Question: I have a Swift application that is launching a simple 'NSWindow', like so:
'''
func applicationDidFinishLaunching(notification: NSNotification!) {
let storyboard = NSStoryboard(name: "MainStoryboard", bundle: NSBundle.mainBundle())
windowController = storyboard.instantiateInitialController() as? NSWindowController
windowController?.showWindow(self)
}
'''
This works great, my app launches and the window appears. : The size is always the same.
In the storyboard, I have specified an 'Autosave' name:

Note also the 'Restorable' checkbox is checked.
But regardless, the window appears the same size, every time. This has always "just worked" in the past, so I can't tell if this is a bug, or a piece I'm missing. Does autosaving automatically work with storyboards when instantiating and showing windows manually?
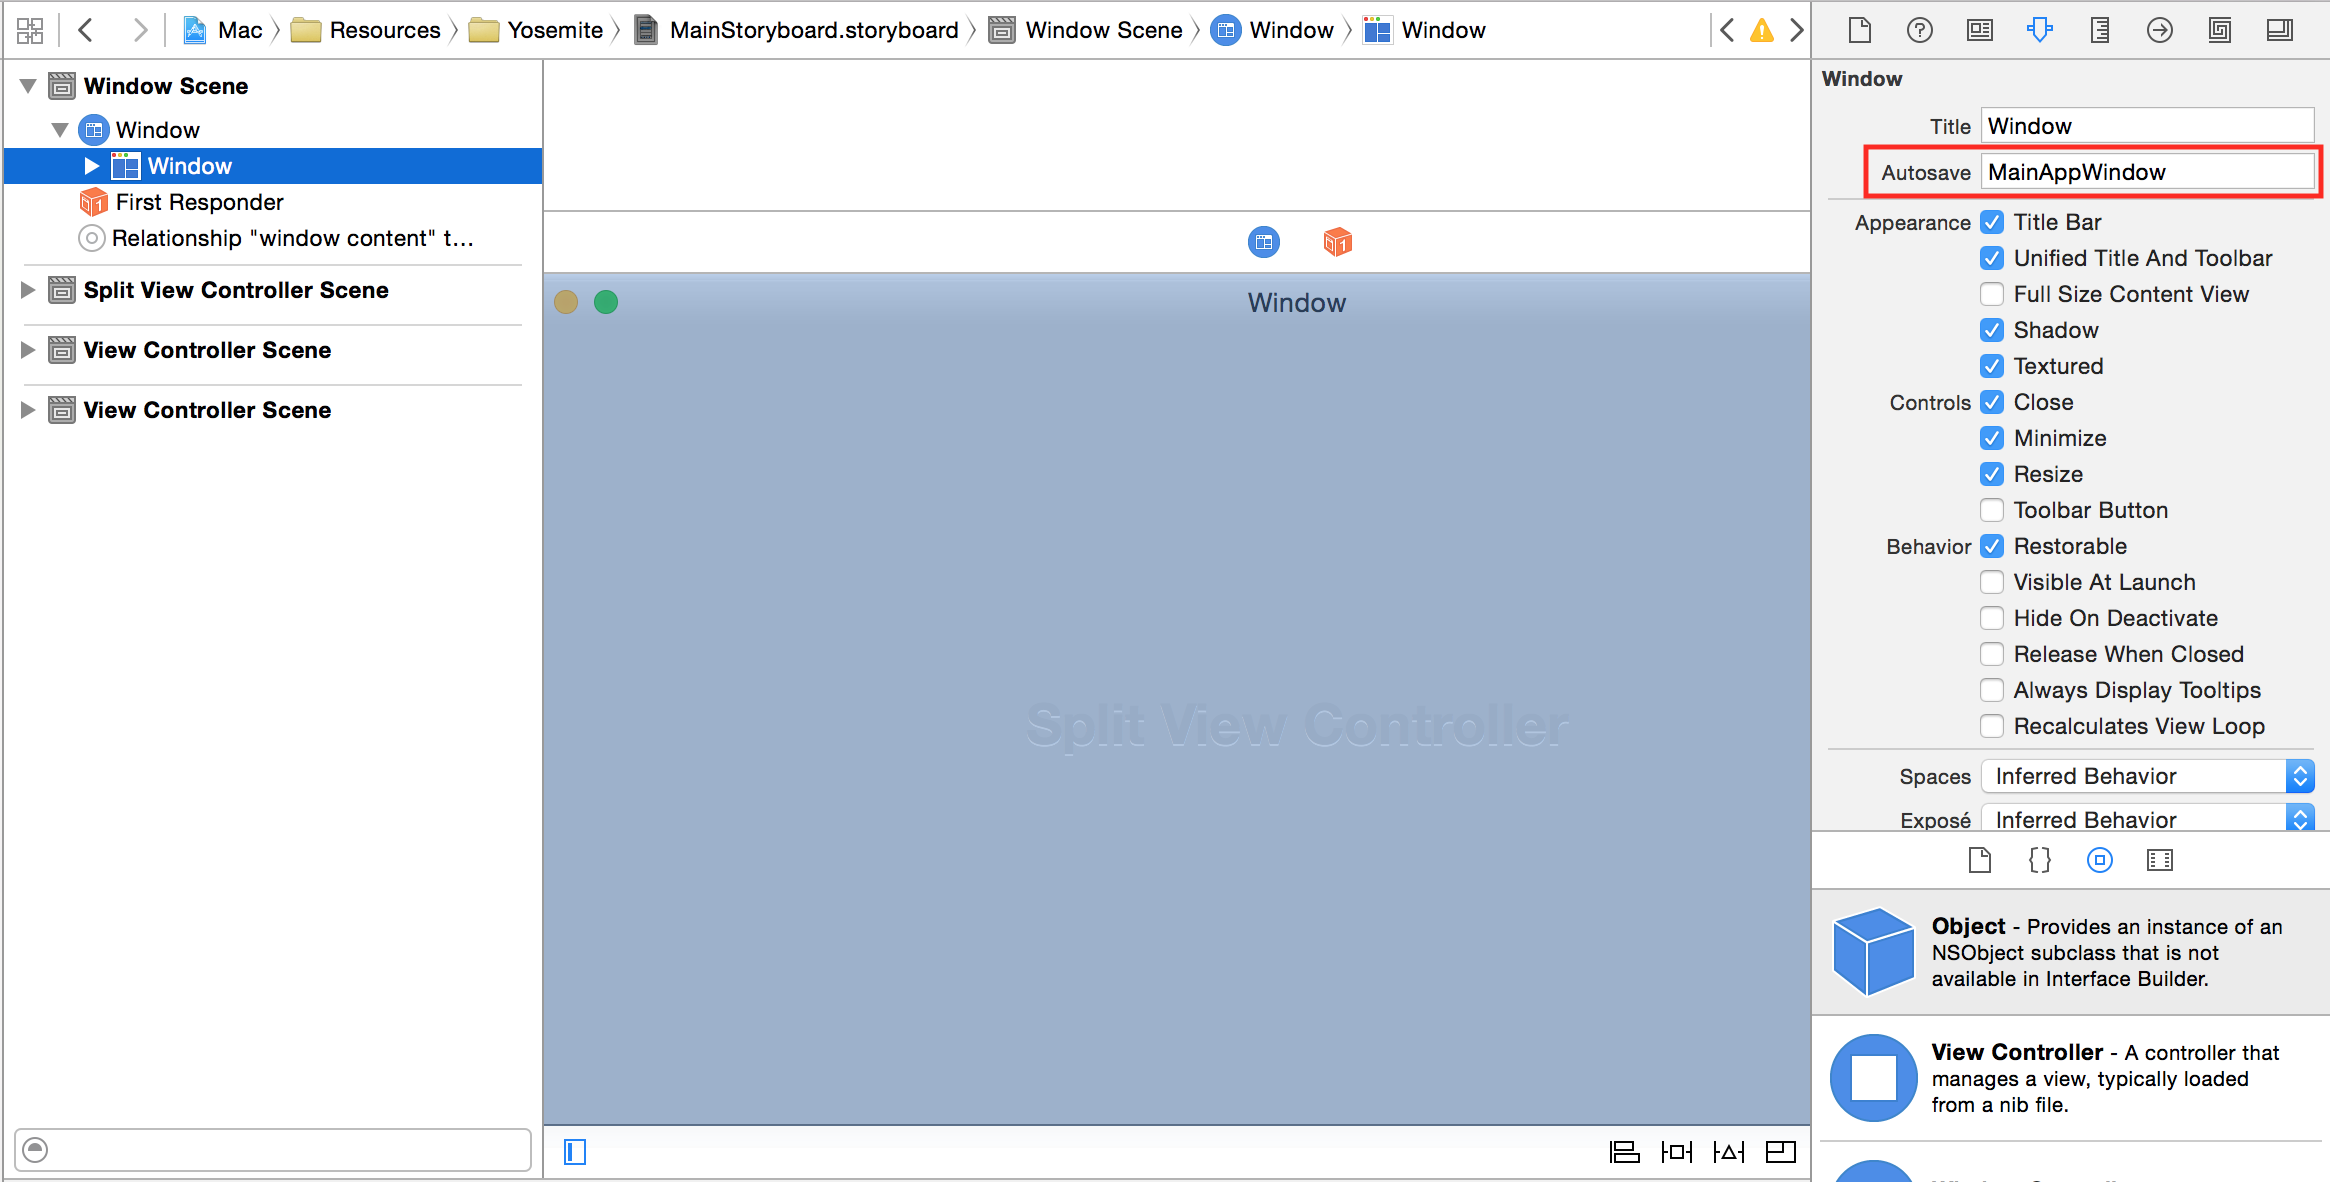
Answer: This seems to be an Xcode bug. I was able to workaround it by manually setting the 'NSWindowController' 'windowFrameAutosaveName' property:
'windowController?.windowFrameAutosaveName = "Main App Window"'
However... This only worked for me if the property was set to a value than what is displayed in Interface Builder. If it's programmatically set to the same value that's being used in IB, it doesn't work.
So in IB the autosave name is left to 'MainAppWindow', and programmatically it's set to 'Main App Window'.